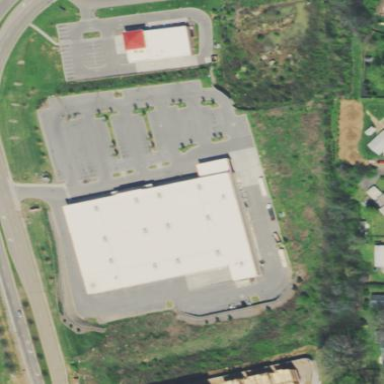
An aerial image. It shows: Commercial building.